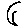
Label: moon